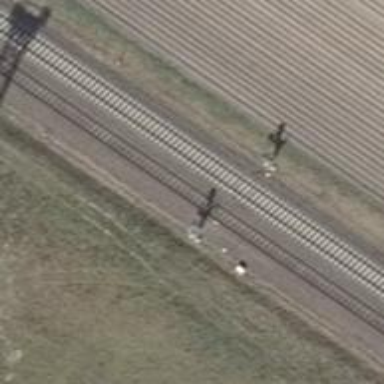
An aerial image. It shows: Railway signal.